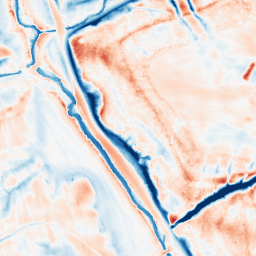
Category: edge_preserving
Decomposition family: guided
Decomposition parameters: radius: 8
eps: 0.01
Upsampling method: quadratic
Upsampling parameters: scale: 4
Upsampling scale: 4